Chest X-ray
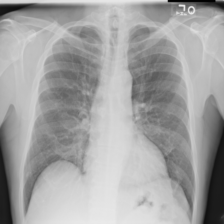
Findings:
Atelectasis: negative
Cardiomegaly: negative
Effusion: negative
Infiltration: negative
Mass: negative
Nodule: negative
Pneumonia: negative
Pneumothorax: negative
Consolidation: negative
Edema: negative
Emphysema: negative
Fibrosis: negative
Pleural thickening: negative
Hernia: negative